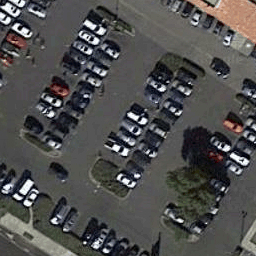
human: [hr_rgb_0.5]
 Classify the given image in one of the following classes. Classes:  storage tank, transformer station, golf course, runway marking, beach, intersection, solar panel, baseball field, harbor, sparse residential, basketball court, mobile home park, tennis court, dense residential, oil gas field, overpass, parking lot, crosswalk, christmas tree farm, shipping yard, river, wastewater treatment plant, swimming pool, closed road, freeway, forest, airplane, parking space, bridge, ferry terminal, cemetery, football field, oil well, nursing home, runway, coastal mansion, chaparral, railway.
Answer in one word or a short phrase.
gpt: parking lot